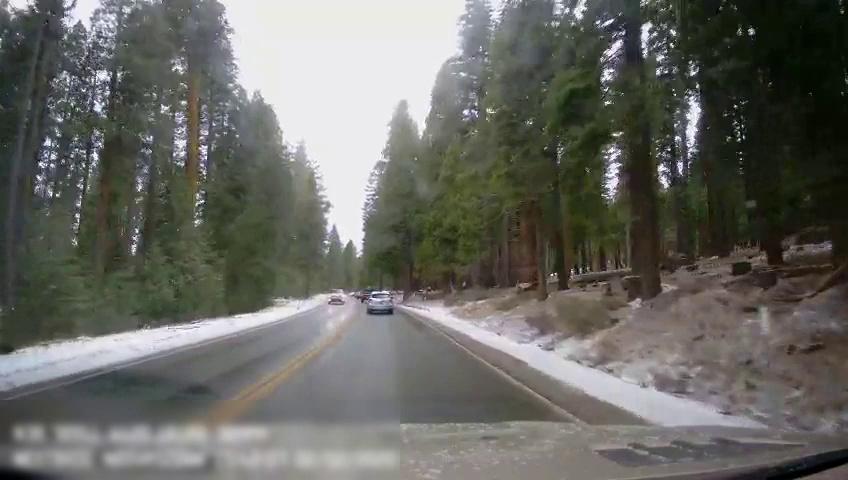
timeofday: Day
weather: Cloudy
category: Drivable Space
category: Vehicles | Truck
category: Vehicles | Car
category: Vehicles | SUV
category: Lanes | Current Lane
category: Lanes | Current Lane
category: Lanes | Opposite Lane
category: Lanes | Opposite Lane